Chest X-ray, PA view. Patient: 61 years old, sex F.
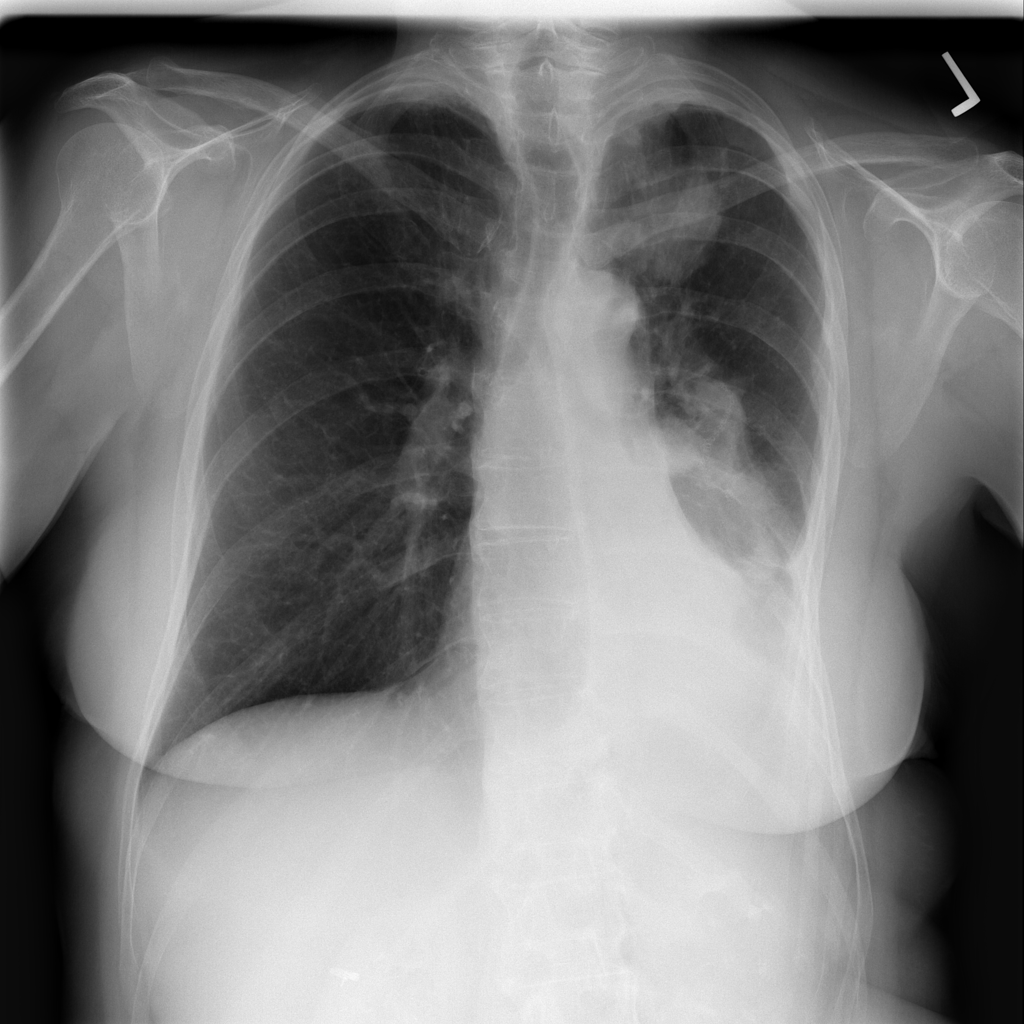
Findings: Mass